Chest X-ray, PA view. Patient: 47 years old, sex F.
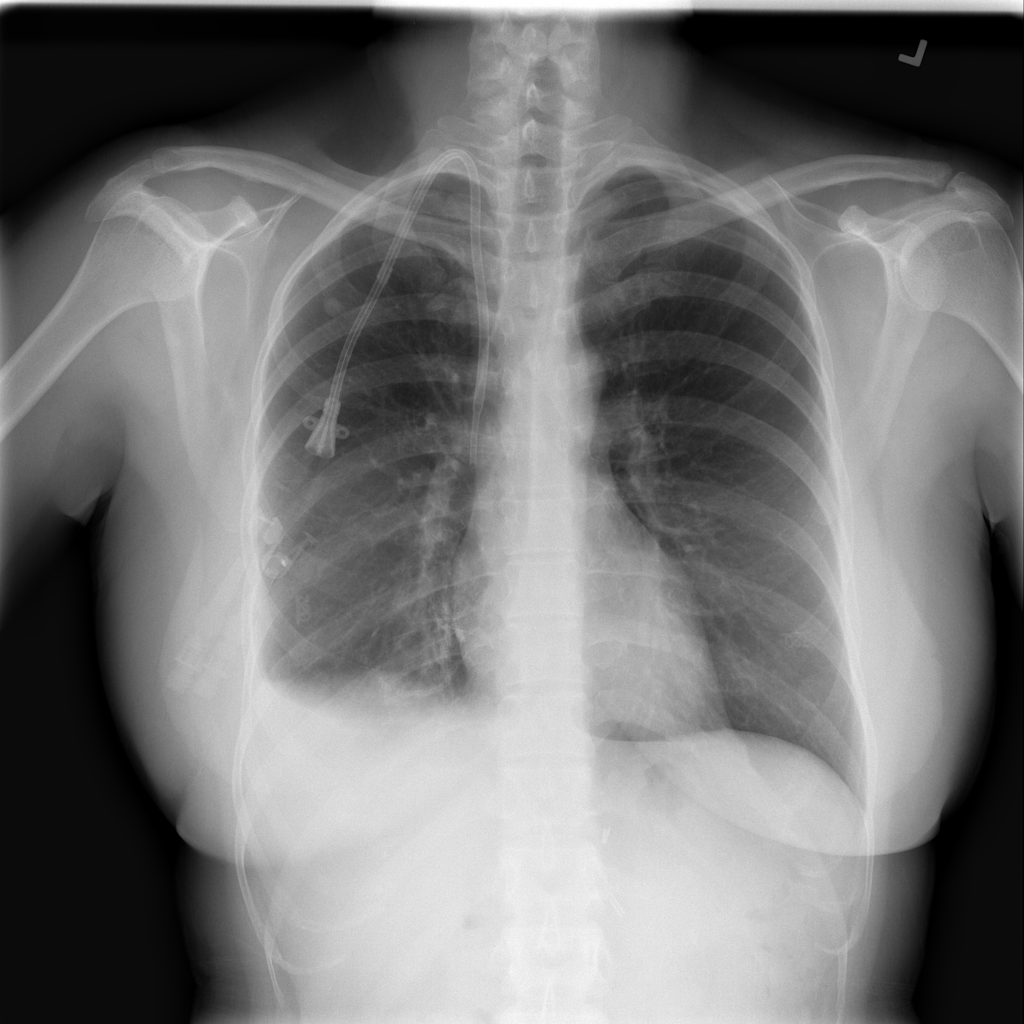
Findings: Mass, Pleural_Thickening